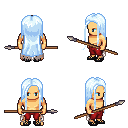
a pixel art fantasy rpg character, male body template, human, tanned skin, gray tattered cape, red pants, white cyan extra-long hairstyle, ghillies, spear, four views (front, back, left, right), 2x2 character sprite sheet, small pixel art, hard edges, no anti-aliasing